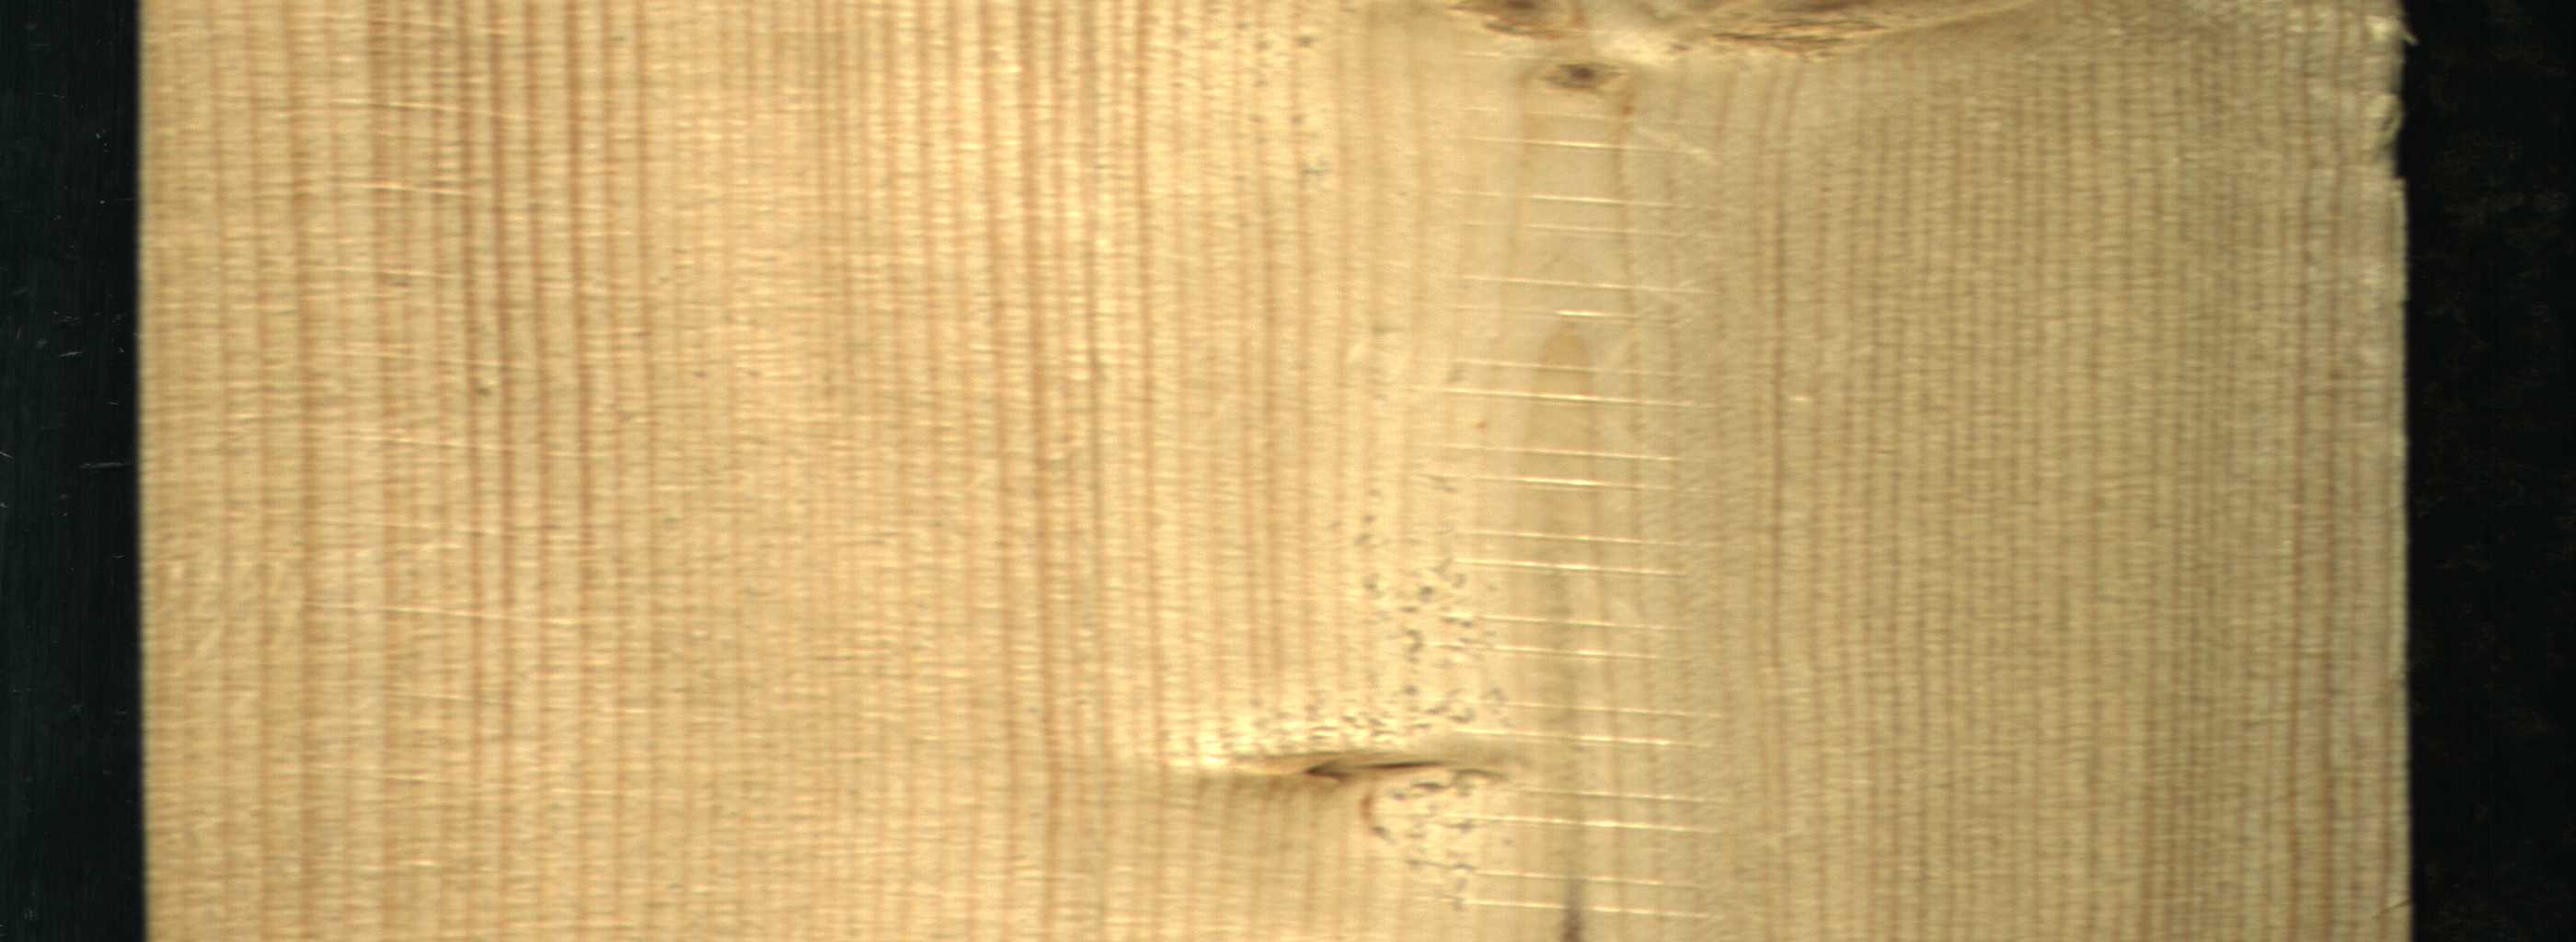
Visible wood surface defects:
Live_Knot
Live_Knot
Live_Knot
Live_Knot